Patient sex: M
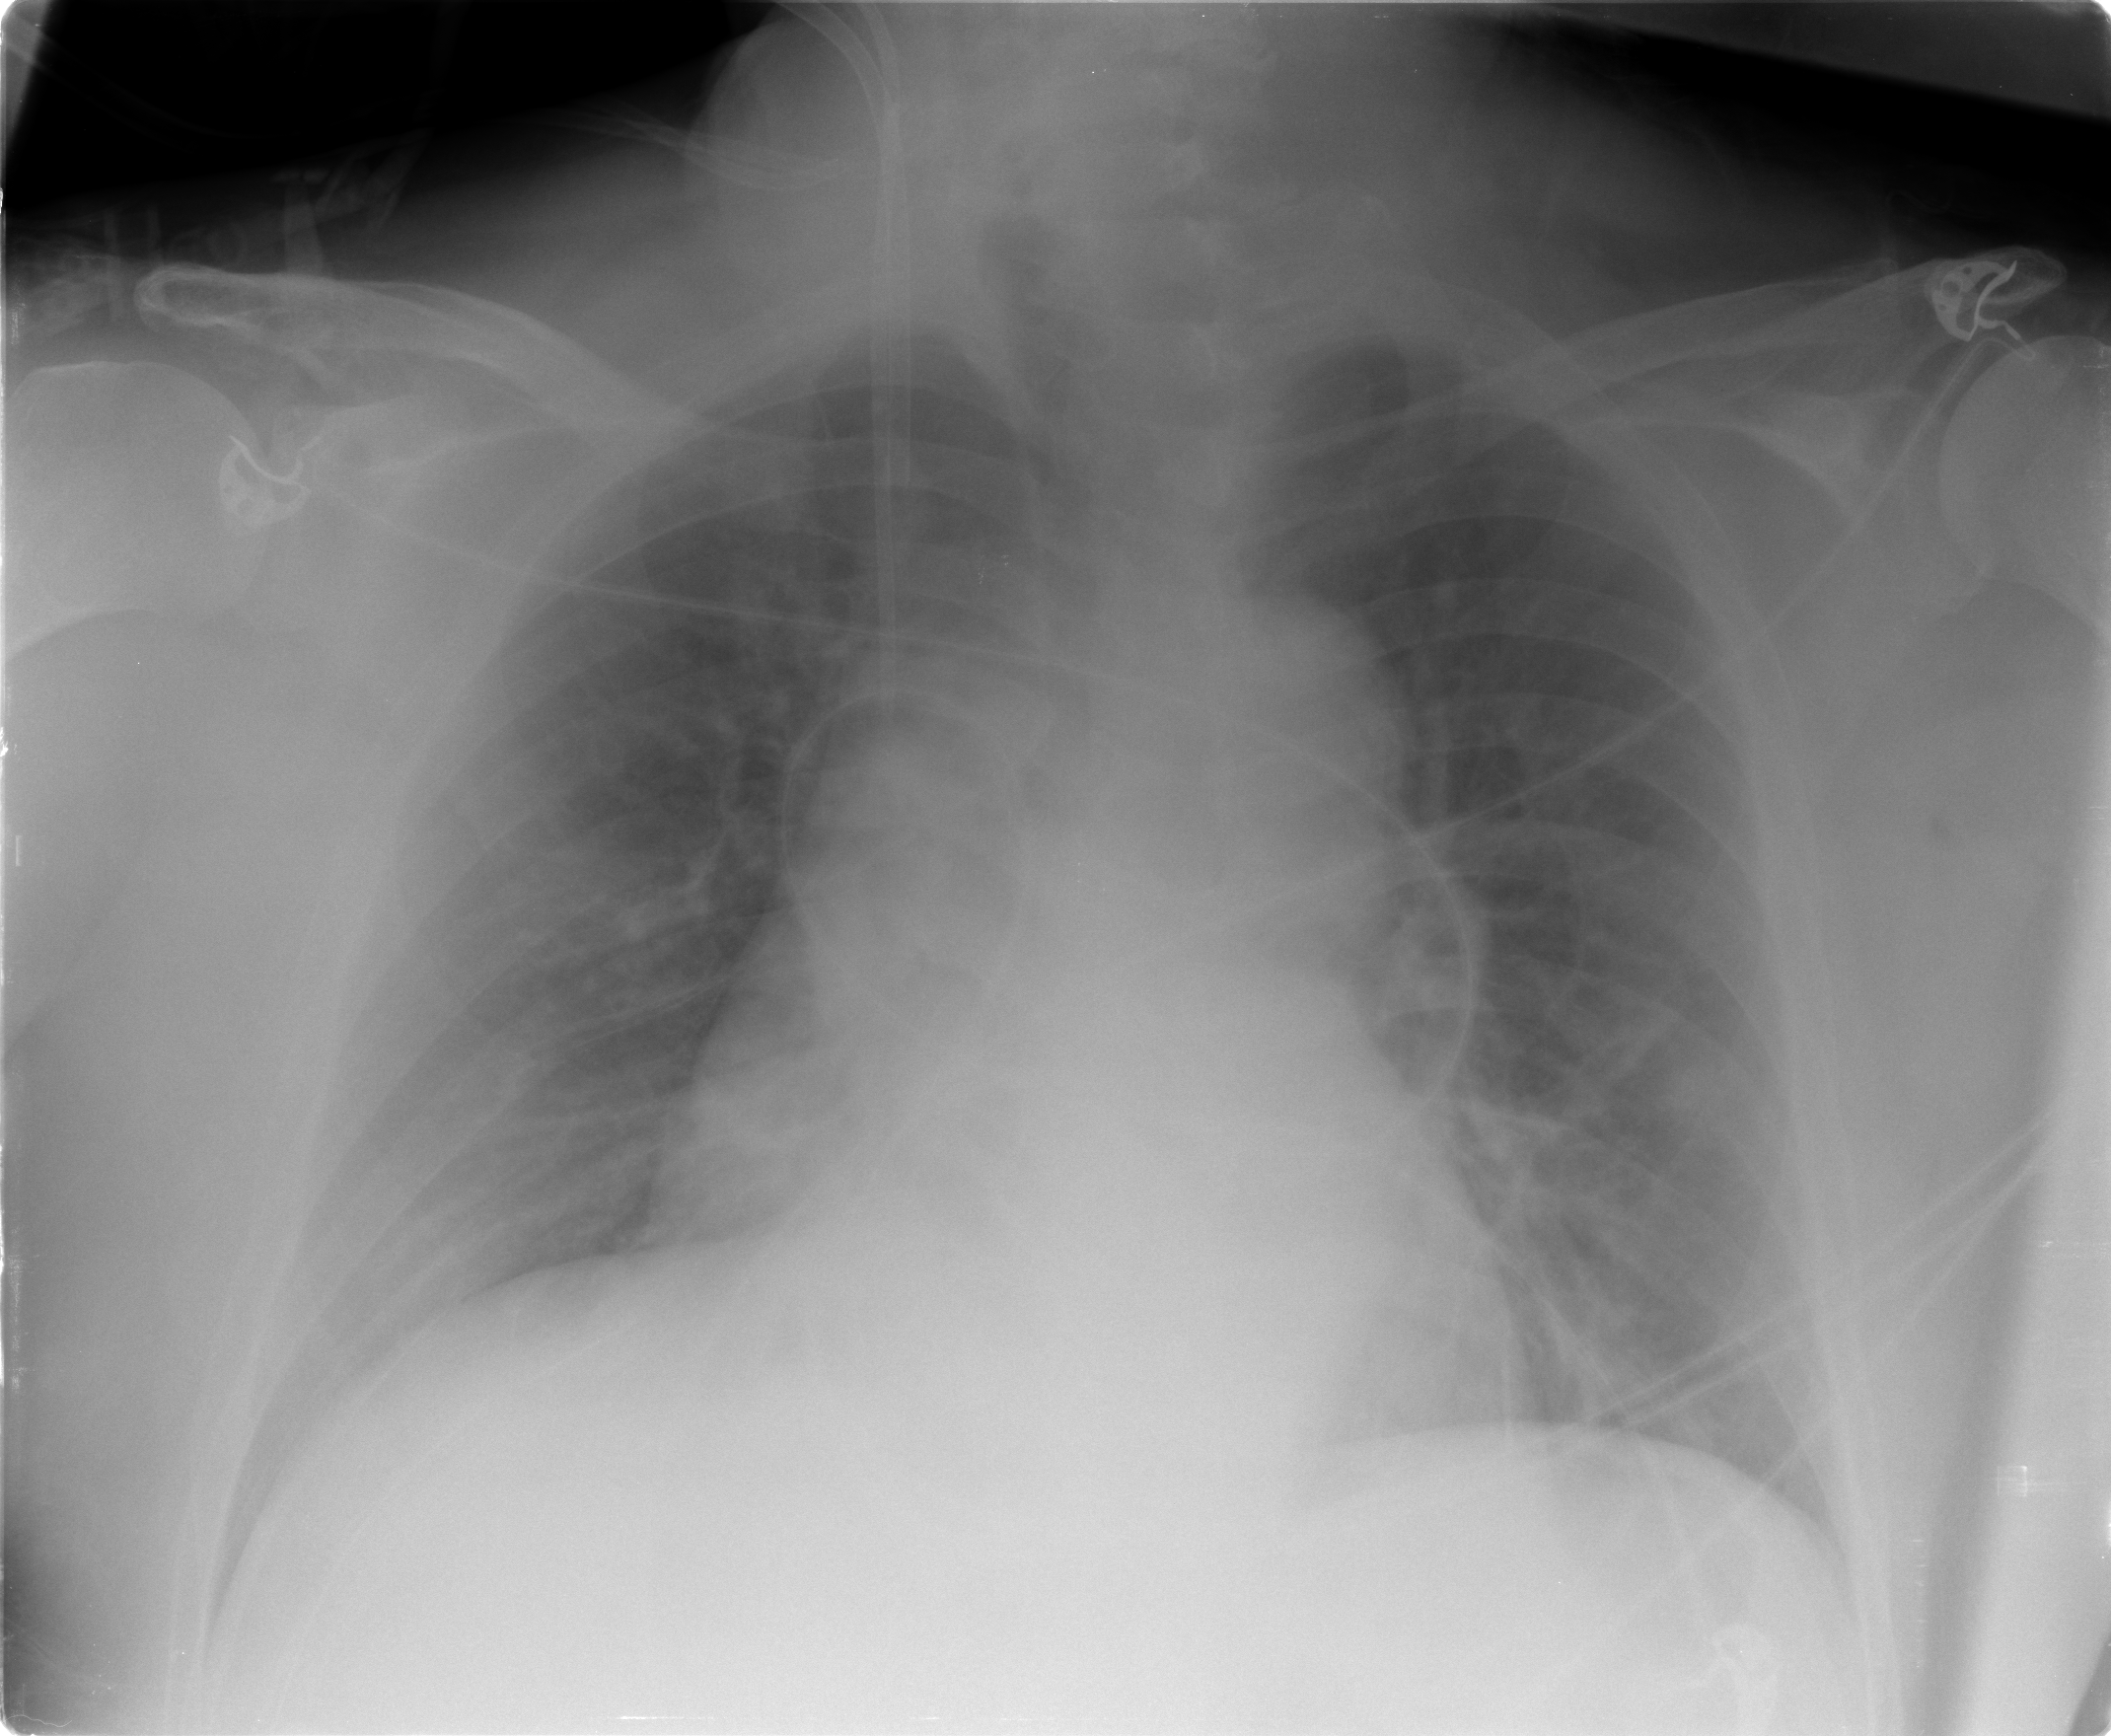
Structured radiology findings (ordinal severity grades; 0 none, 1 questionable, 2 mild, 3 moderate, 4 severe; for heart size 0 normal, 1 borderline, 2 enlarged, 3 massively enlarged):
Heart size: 1
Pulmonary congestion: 0
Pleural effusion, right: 0
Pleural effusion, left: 0
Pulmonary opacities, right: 0
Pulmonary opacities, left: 1
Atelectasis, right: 0
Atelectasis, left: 0